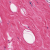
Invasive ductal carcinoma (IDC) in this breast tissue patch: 0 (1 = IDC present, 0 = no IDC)